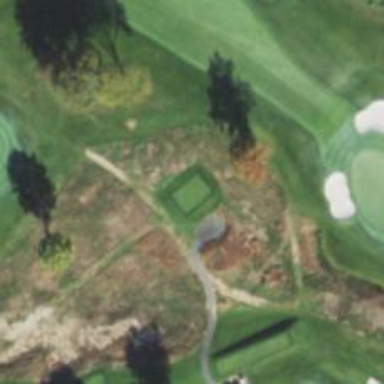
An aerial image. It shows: Golf tee.